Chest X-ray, PA view. Patient: 48 years old, sex M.
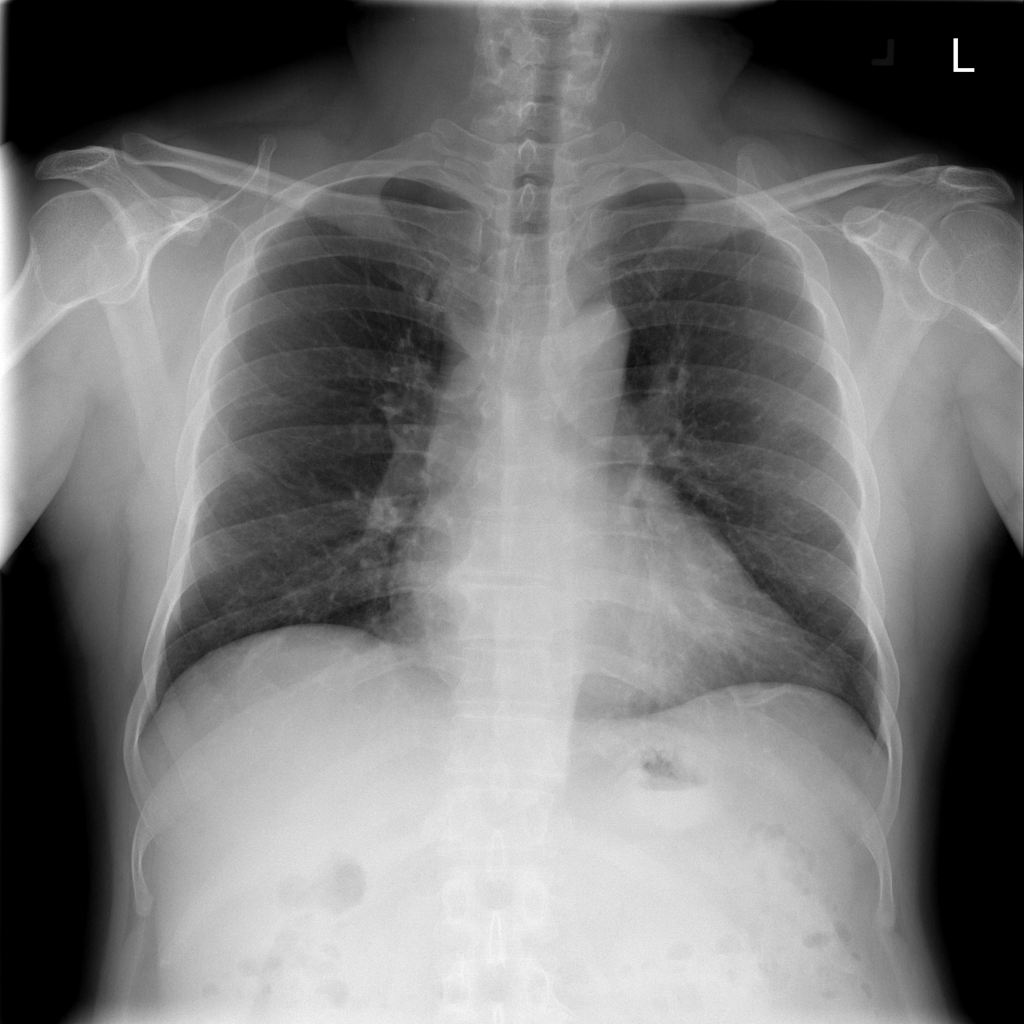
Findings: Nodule